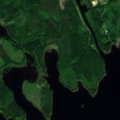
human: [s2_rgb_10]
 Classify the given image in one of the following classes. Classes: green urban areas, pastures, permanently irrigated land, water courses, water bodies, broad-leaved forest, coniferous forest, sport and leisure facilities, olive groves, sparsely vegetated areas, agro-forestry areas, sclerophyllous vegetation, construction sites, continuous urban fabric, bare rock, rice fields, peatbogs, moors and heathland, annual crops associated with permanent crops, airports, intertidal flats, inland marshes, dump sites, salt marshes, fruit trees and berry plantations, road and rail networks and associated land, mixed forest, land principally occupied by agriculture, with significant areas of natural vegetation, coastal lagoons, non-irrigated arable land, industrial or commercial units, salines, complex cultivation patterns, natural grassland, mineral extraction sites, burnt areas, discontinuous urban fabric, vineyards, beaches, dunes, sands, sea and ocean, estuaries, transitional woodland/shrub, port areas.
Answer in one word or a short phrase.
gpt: land principally occupied by agriculture, with significant areas of natural vegetation, coniferous forest, mixed forest, transitional woodland/shrub, water bodies